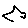
Label: hexagon